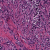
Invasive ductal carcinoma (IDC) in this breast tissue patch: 1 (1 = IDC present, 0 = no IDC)